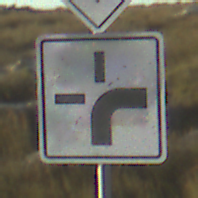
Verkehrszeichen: VerlaufVorfahrtsstrasse3
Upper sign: Vorfahrtsstrasse
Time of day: SunriseSunset
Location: Outdoor (Nature)
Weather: PartlyCloudy
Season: NotSpecified
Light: Natural